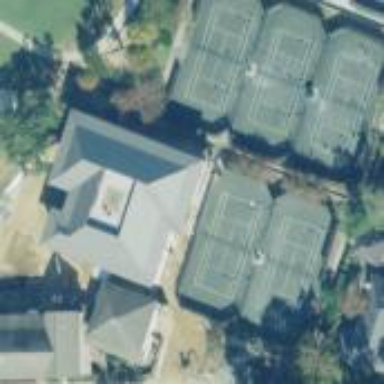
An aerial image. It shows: Tennis court on pitch designated for leisure land.